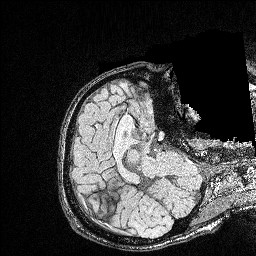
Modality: FLASH
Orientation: axial
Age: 26
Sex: male